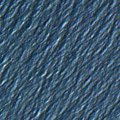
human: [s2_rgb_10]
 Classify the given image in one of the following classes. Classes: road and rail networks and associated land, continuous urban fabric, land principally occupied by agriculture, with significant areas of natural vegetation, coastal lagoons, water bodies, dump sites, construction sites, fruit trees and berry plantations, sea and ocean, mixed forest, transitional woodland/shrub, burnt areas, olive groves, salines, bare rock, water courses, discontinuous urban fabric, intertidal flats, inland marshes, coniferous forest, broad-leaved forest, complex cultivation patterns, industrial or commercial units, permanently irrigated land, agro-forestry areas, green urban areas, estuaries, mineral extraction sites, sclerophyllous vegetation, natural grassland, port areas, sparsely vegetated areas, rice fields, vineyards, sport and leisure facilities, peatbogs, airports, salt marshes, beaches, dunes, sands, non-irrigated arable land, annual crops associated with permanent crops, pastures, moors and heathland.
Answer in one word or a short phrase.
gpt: sea and ocean